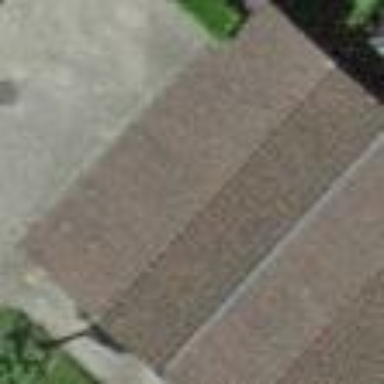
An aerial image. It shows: Garage building.